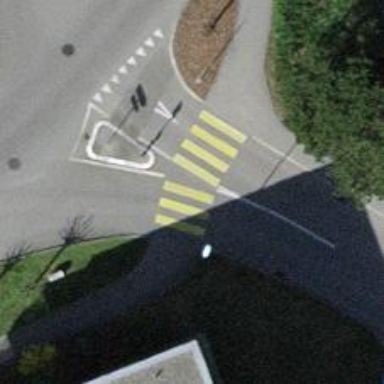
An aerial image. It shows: Uncontrolled zebra crossing on the road.